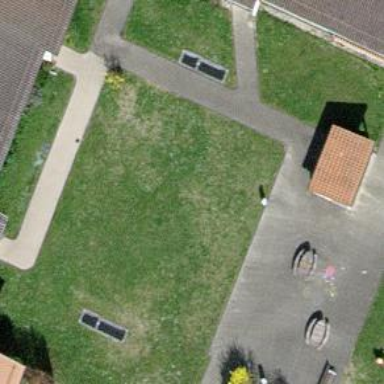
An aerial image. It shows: Asphalt playground area.